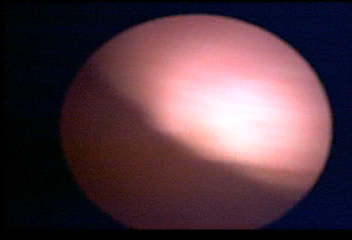
Modality: WLC
Class: Normal mucosa
Bladder cancer association: No